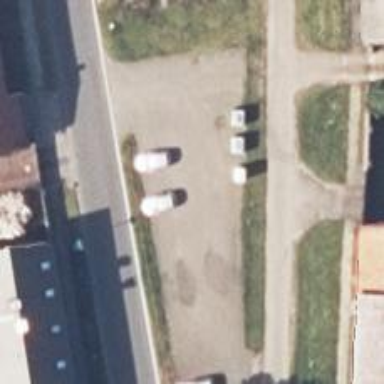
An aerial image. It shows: Paved parking aisle designated as service road.